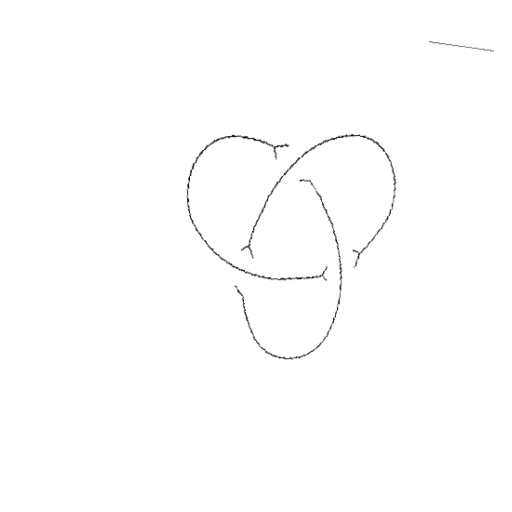
Crossing number: 3